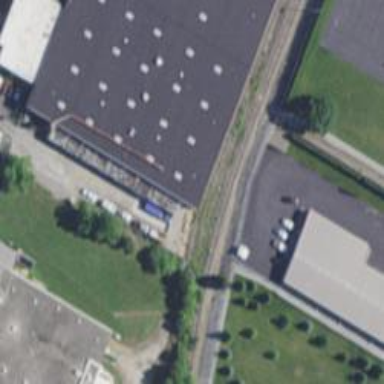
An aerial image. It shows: Railway spur service.